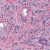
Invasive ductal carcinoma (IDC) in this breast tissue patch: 1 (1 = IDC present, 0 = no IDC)